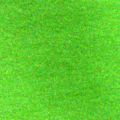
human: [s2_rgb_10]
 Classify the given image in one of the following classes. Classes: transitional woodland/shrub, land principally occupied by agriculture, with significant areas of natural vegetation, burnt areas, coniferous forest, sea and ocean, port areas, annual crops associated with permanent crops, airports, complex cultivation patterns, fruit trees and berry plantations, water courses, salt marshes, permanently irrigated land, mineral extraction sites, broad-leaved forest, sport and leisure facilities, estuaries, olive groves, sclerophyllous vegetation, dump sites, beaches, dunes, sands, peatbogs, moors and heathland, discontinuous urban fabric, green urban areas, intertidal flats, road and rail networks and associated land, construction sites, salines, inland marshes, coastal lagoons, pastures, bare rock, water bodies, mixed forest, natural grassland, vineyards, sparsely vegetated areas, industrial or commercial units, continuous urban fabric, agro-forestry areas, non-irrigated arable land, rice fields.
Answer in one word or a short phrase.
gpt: coastal lagoons